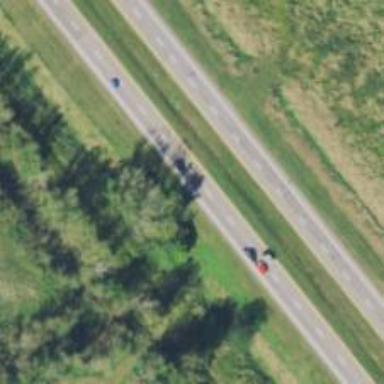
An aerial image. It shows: Trunk highway with expressway features.